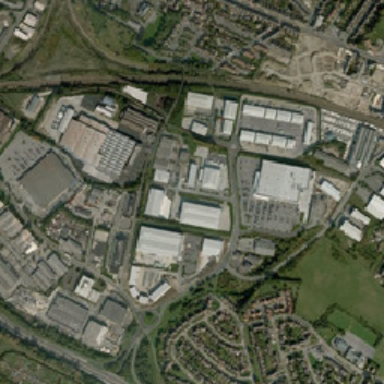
Many trees have been planted near the factory .